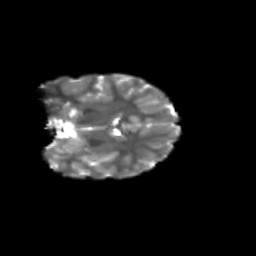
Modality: T2w
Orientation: coronal
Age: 8
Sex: female
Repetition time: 9.512 s
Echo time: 0.089 s